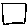
Label: square